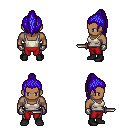
a pixel art fantasy rpg character, male body template, human, dark skin, white pirate shirt, red pants, blue long topknot hairstyle, metal gloves, black shoes, dagger, four views (front, back, left, right), 2x2 character sprite sheet, small pixel art, hard edges, no anti-aliasing